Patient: sex F, age 86
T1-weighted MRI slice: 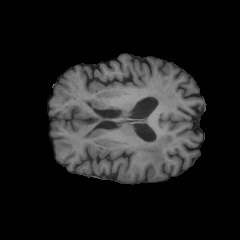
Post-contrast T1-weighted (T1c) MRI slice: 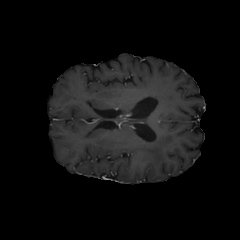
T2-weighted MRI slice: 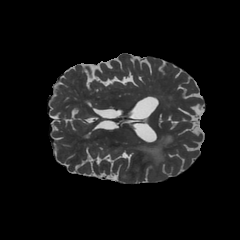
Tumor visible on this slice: yes
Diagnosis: Glioblastoma, IDH-wildtype
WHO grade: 4